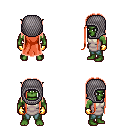
a pixel art fantasy rpg character, male body template, orc, green skin, white tunic, teal pants, red extra-long hairstyle, chain hood, gold gloves, four views (front, back, left, right), 2x2 character sprite sheet, small pixel art, hard edges, no anti-aliasing